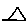
Label: triangle